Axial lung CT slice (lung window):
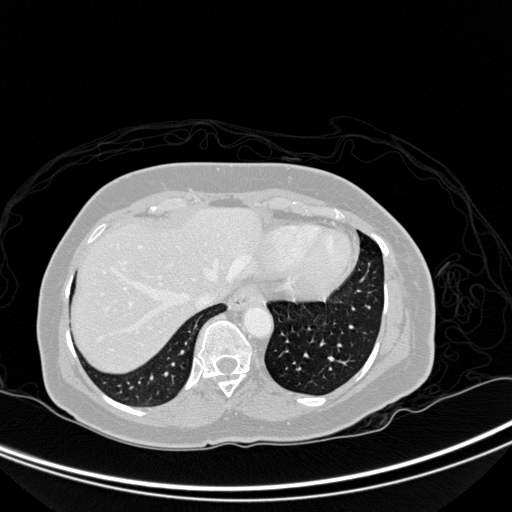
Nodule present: no